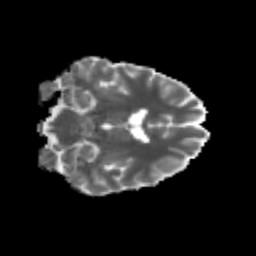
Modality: MD
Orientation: coronal
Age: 24
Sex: male
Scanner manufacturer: siemens
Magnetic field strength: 3 T
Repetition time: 3.5 s
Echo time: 0.125 s